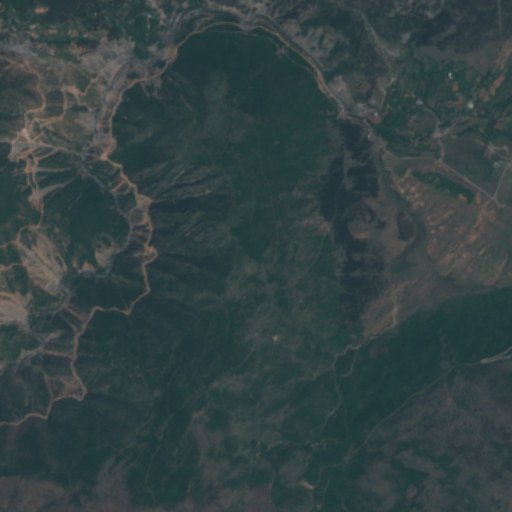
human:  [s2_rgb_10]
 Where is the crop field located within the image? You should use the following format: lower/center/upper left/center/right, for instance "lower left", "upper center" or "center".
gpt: The crop field is located in the upper right of the image.
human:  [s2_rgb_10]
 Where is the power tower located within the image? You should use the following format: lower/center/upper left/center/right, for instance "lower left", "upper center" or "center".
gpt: The power tower is located in the upper right of the image.
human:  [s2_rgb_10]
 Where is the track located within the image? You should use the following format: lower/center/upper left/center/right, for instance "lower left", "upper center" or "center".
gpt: The track is located in the center right of the image.
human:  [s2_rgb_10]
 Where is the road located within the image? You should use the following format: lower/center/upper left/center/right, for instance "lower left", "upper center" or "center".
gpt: There is no road in the image.